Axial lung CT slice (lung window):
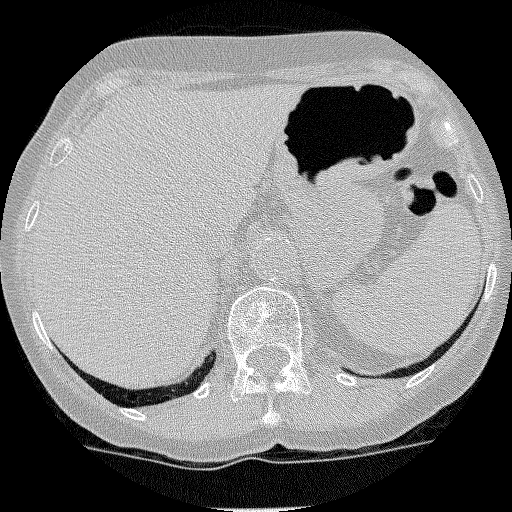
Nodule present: no